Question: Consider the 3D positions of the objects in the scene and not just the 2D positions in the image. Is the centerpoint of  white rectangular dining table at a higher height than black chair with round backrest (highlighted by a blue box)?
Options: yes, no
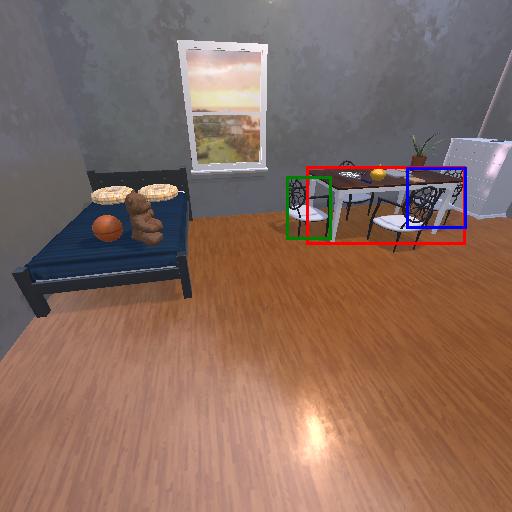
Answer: yes